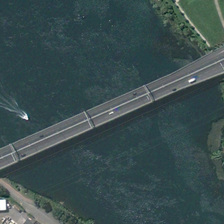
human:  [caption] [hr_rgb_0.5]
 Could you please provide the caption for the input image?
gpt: a bridge is on a river with some green trees in two sides of it .

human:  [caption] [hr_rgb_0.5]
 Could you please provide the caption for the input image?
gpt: a bridge is on a river with some green trees in two sides of it .

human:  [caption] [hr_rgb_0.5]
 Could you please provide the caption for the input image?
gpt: a bridge is on a river with some green trees in two sides of it .

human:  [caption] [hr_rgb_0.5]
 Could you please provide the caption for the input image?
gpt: a bridge is on a river with some green trees in two sides of it .

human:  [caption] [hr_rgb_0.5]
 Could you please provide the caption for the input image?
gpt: a bridge is on a river with some green trees in two sides of it .